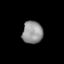
Tissue: lung
Cell type: Others
Senescence score: 0.2041
Nuclear area (px): 447
Mean DAPI intensity: 148.64